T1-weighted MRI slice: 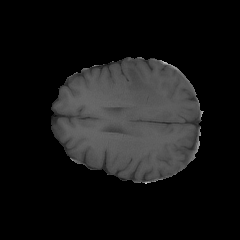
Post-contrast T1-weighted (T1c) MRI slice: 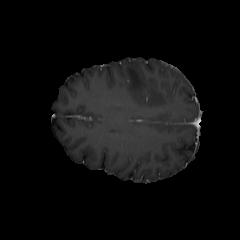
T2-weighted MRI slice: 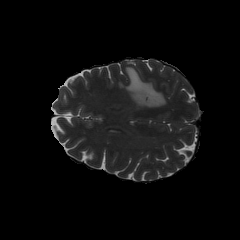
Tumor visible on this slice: yes